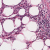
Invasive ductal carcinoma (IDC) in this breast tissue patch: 1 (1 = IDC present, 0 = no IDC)